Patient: sex F, age 58
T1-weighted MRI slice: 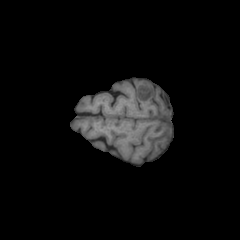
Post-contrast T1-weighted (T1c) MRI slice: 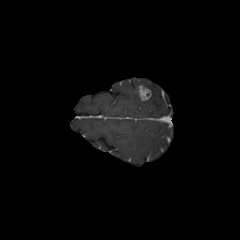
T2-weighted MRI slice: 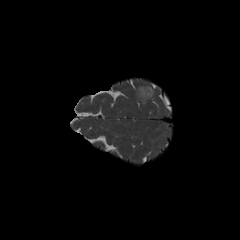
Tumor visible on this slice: yes
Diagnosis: Glioblastoma, IDH-wildtype
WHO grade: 4